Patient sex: F
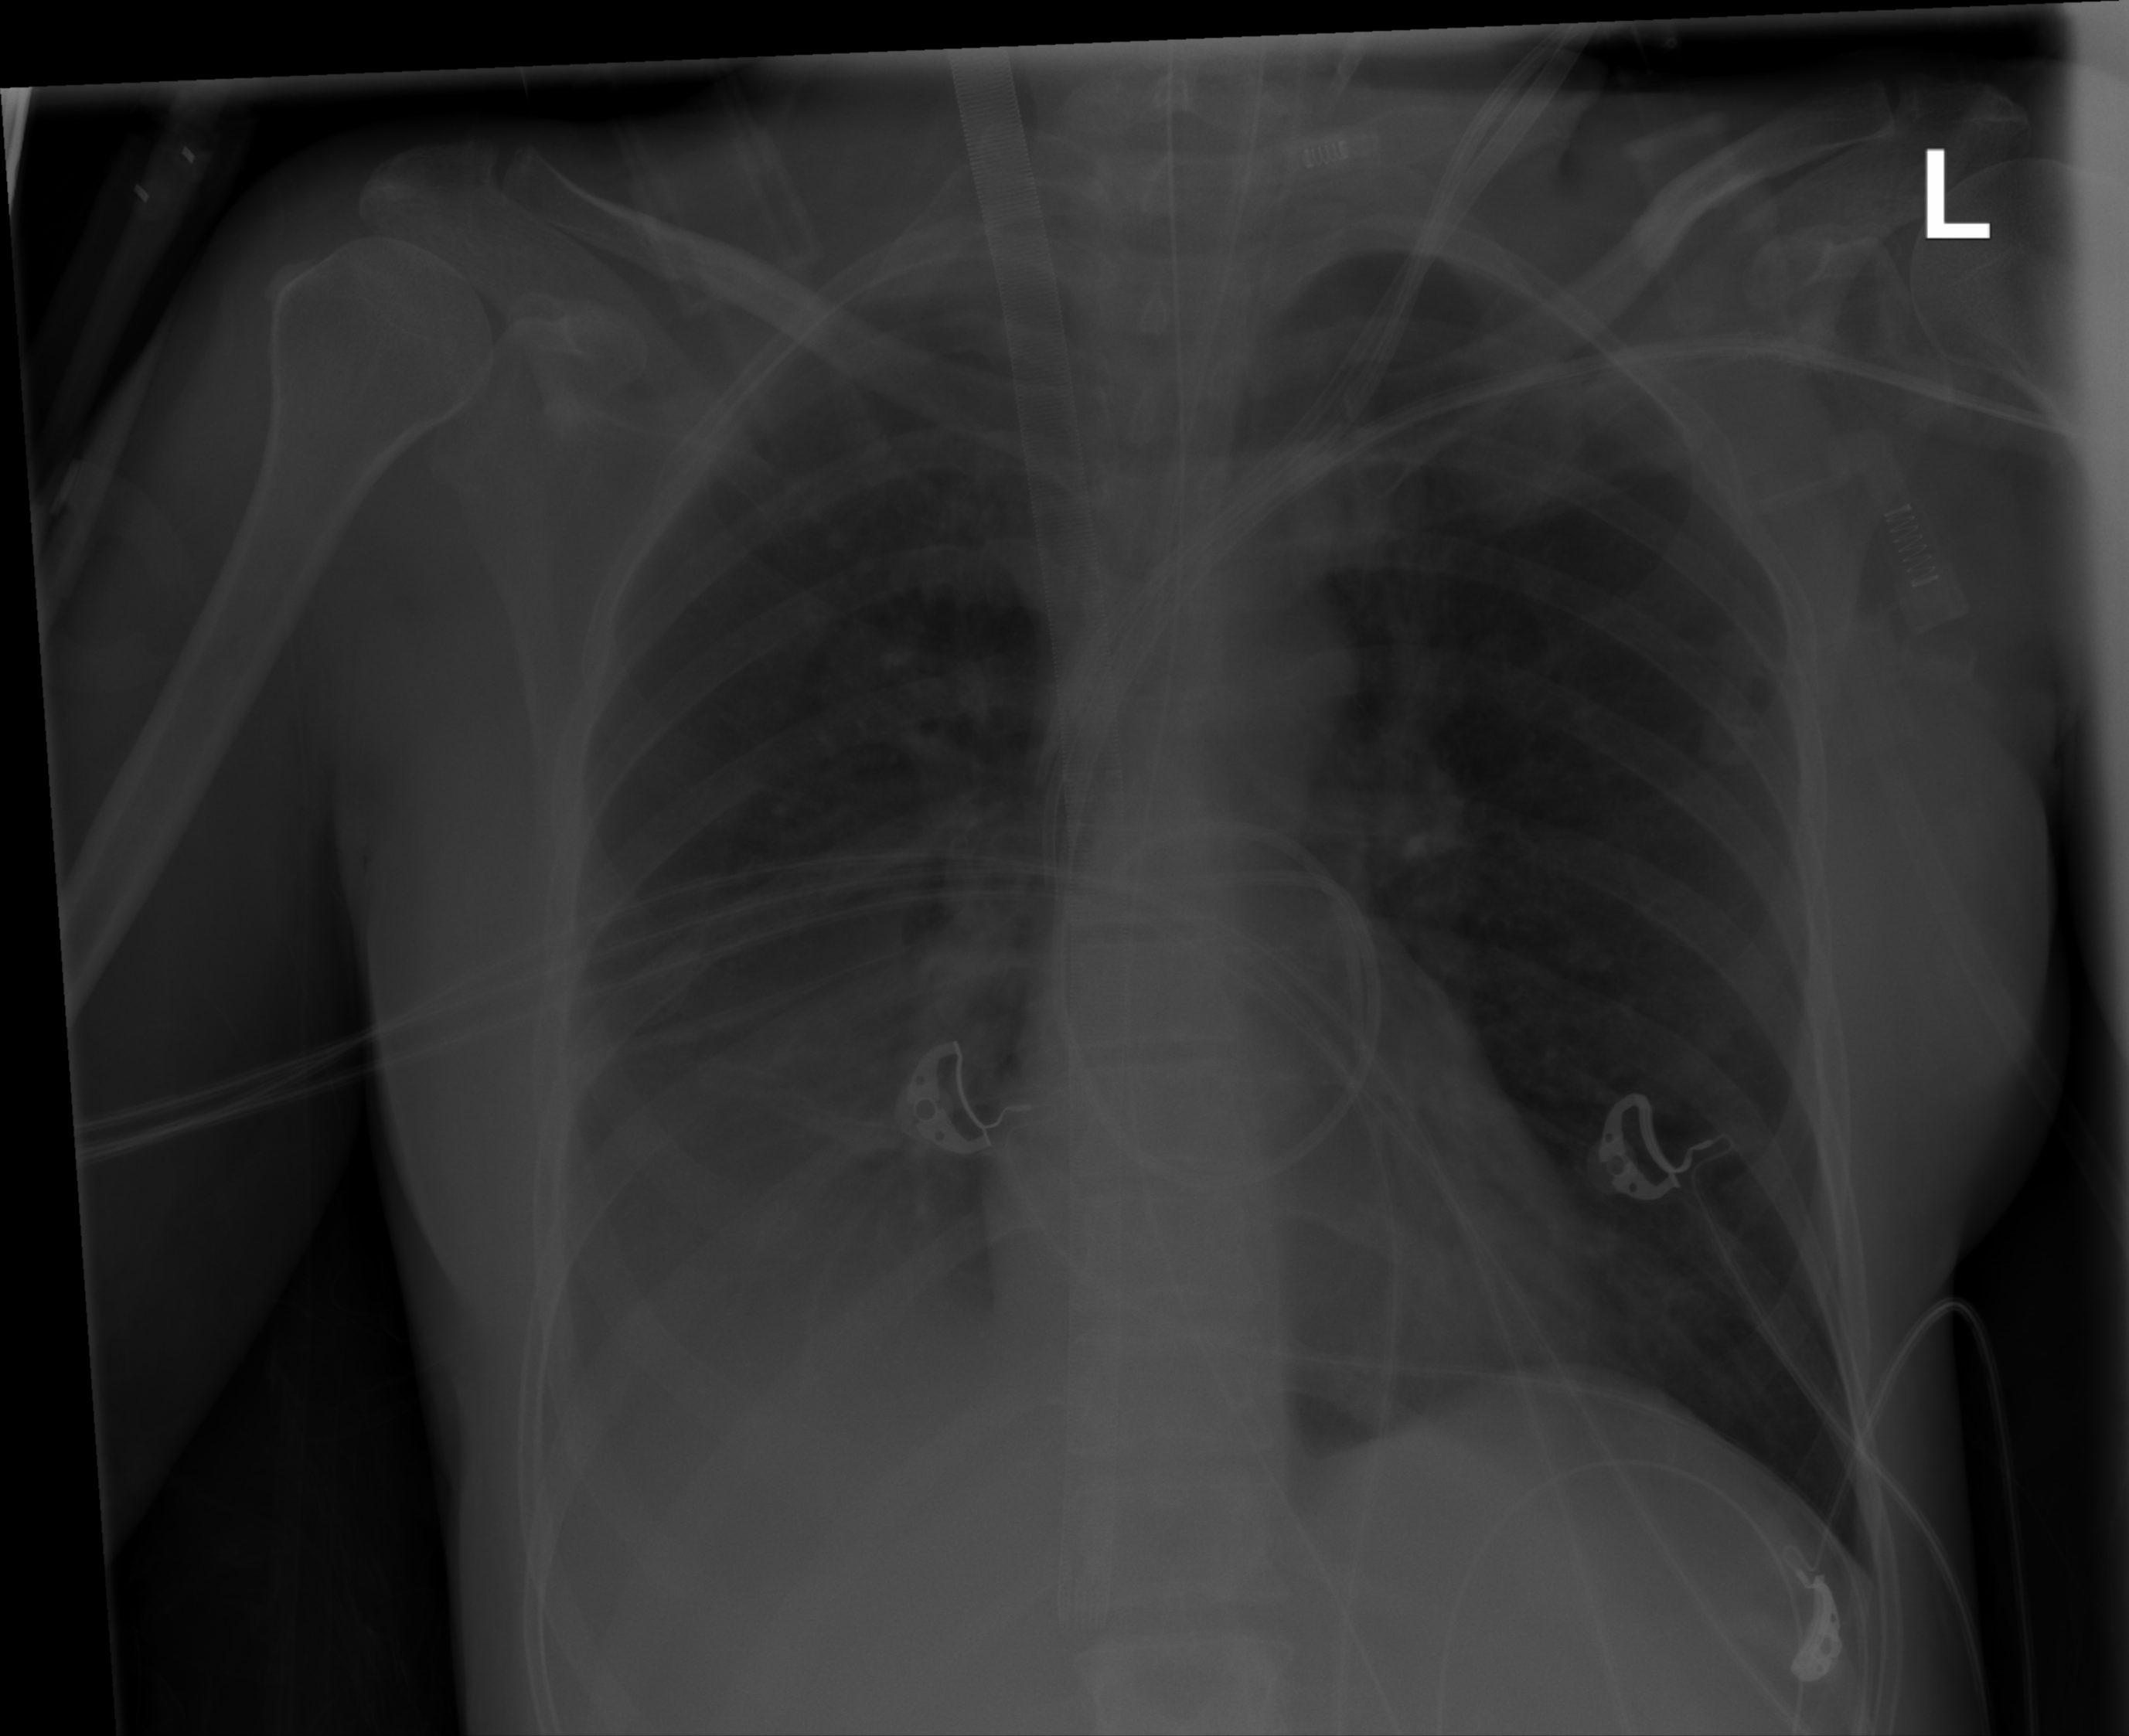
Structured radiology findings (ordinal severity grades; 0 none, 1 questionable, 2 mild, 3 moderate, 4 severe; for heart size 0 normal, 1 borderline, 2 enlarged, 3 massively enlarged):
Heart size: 0
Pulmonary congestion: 0
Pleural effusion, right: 2
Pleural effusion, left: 0
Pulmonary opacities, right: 0
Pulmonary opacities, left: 0
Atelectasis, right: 2
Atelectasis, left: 0